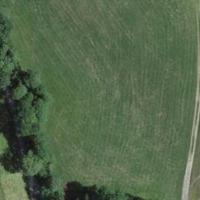
EUNIS habitat code: 25
Species observed at this site:
Mercurialis perennis